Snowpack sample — Snodgrass Mountain, Crested Butte, Colorado (2/4/25, 12:06 PM MST)
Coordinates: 38.923, -106.968
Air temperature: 35 °F
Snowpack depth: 80 cm
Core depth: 70 cm
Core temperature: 32 °F
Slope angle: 14°, slope face: 78°
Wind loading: low
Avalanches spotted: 0
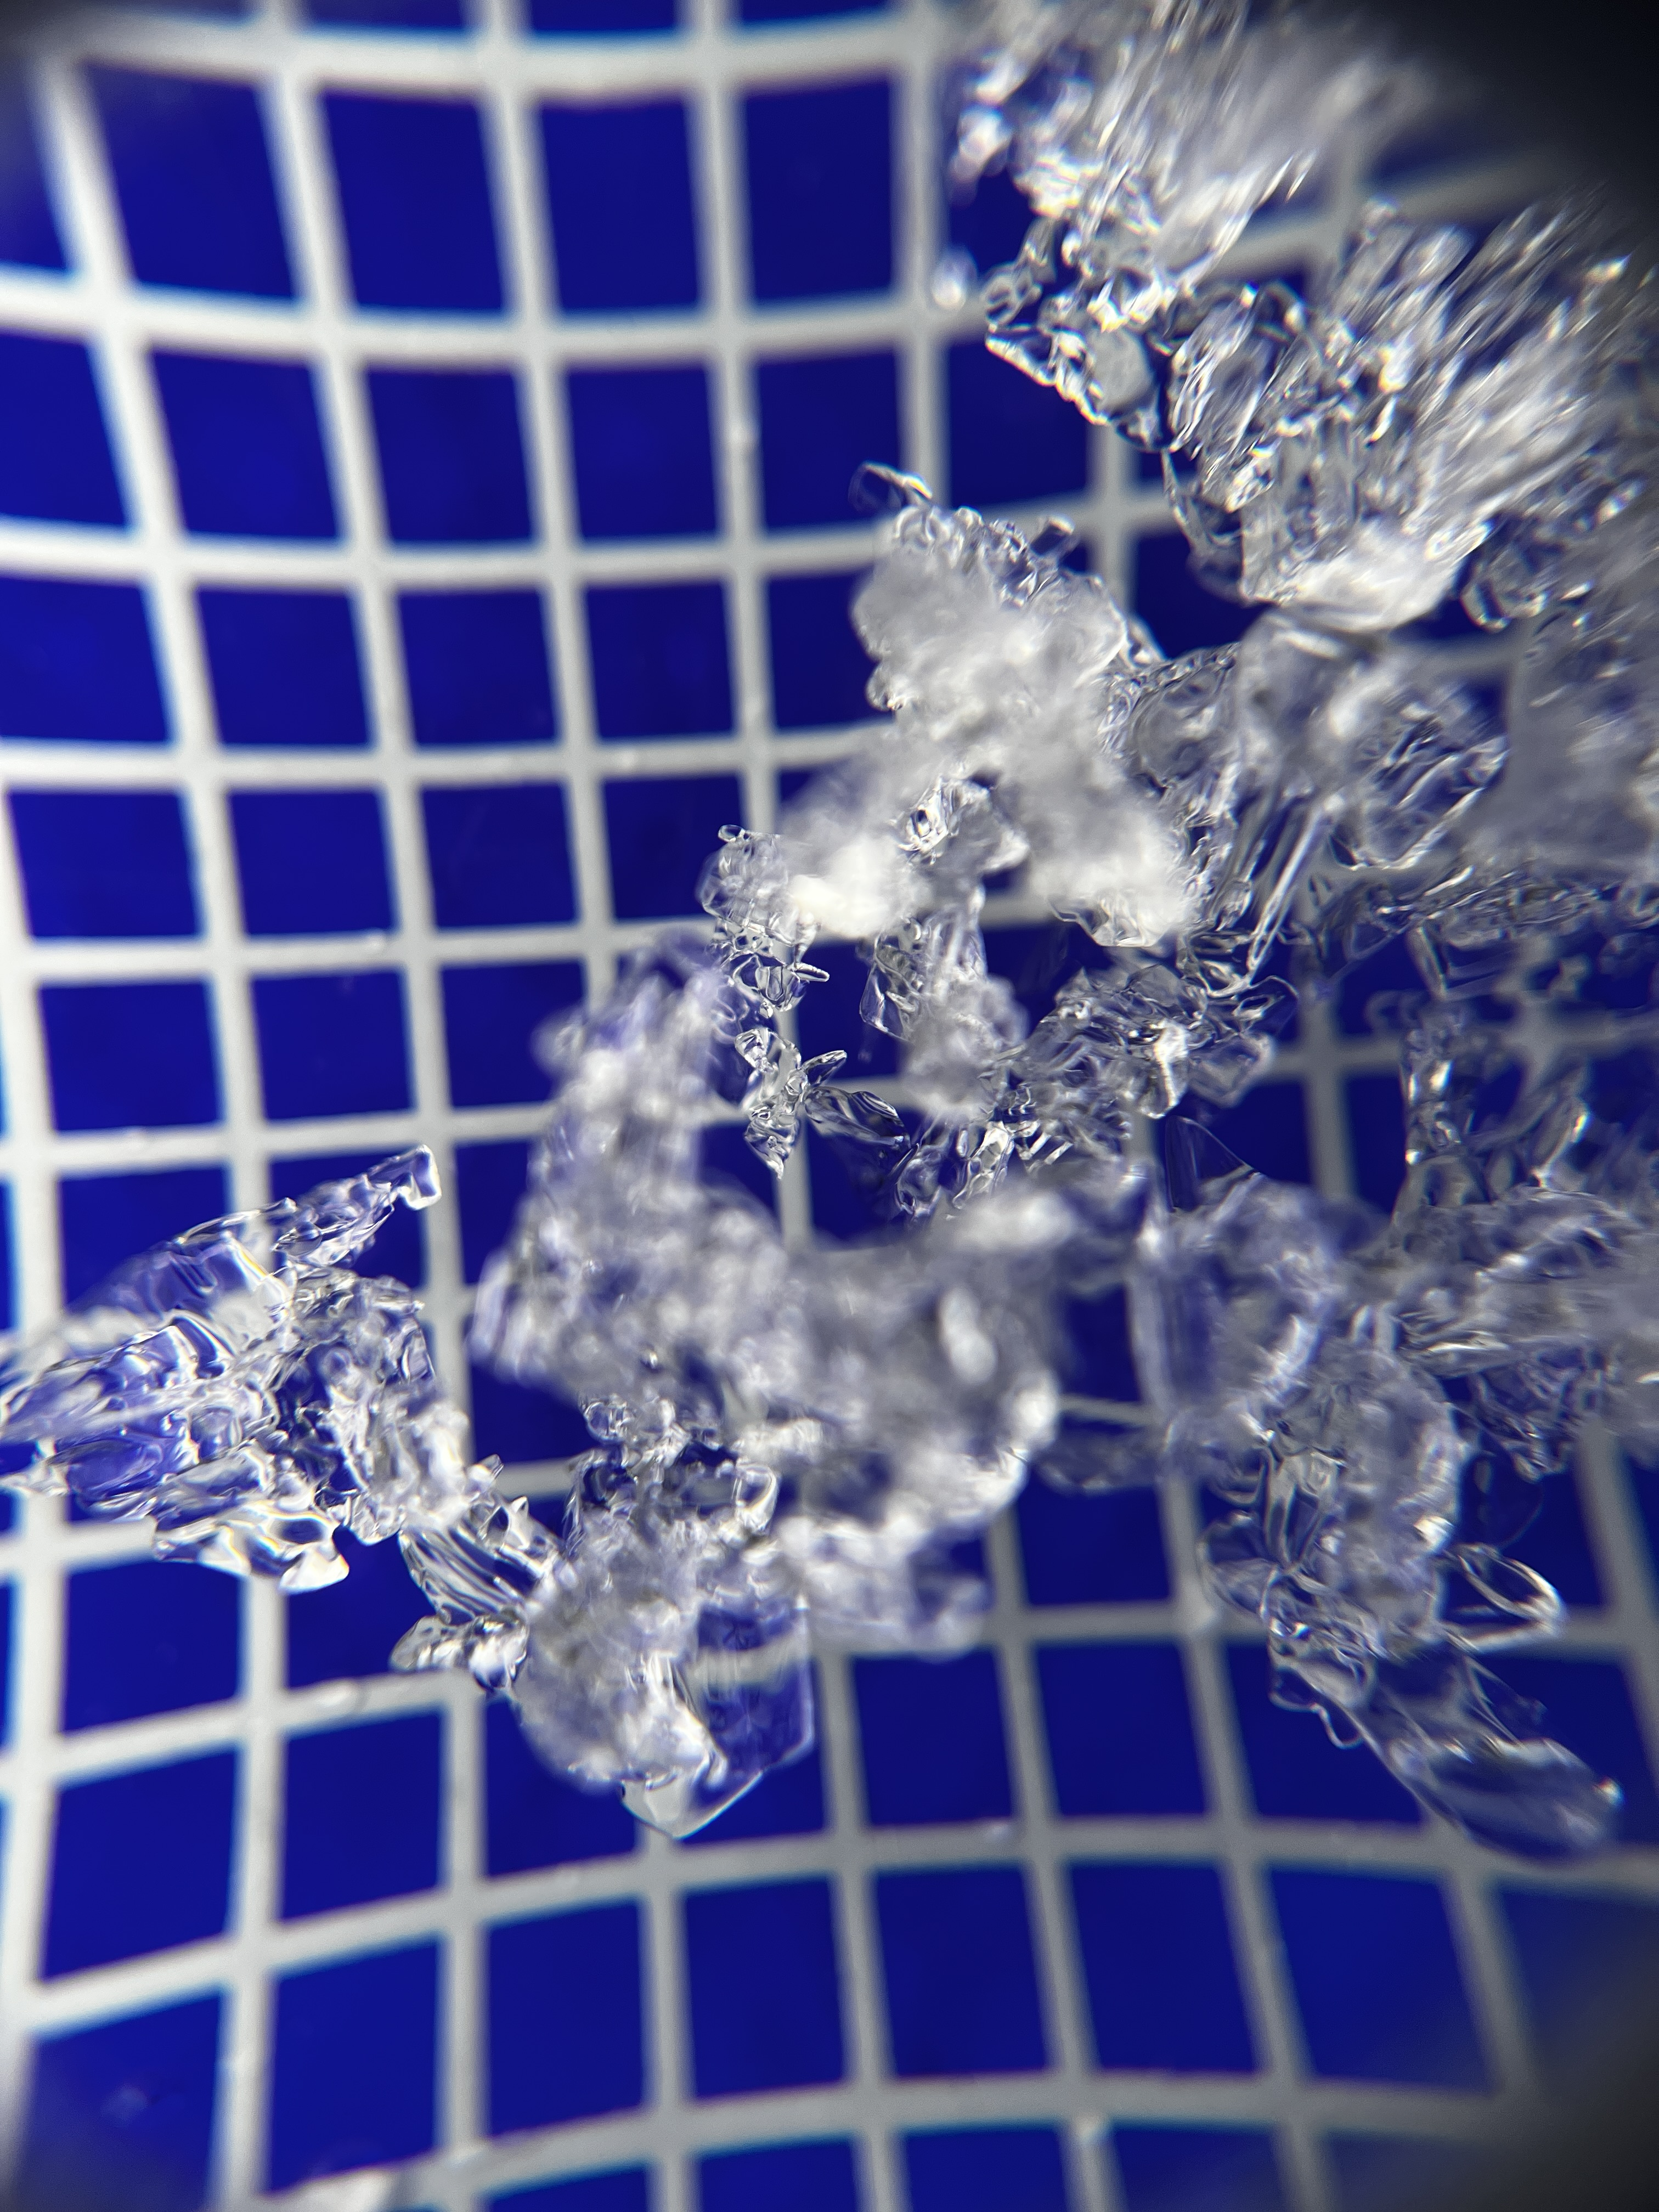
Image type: magnified_profile
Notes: No avalanches nearby, unusually warm weather for the last month reported by residents, Collected 25 yards from treeline